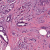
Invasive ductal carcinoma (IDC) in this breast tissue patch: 1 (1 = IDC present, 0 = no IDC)